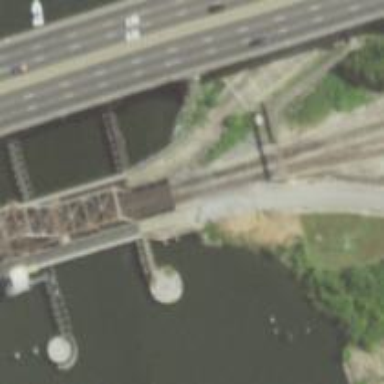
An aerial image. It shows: Movable bascule bridge over path.